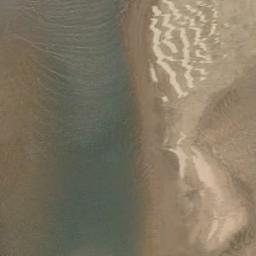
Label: beach